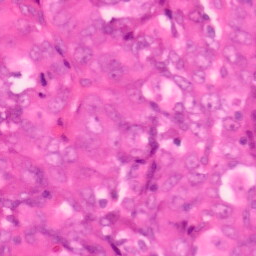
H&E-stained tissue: Colon